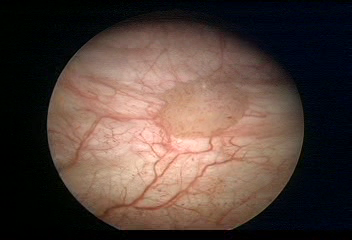
Modality: WLC
Class: Malignant
Subclass: LowGradePapillary
Lesion: L1
Stage: Ta
Morphology: Papillary
Bladder cancer association: Yes
Annotated structures: Tumor